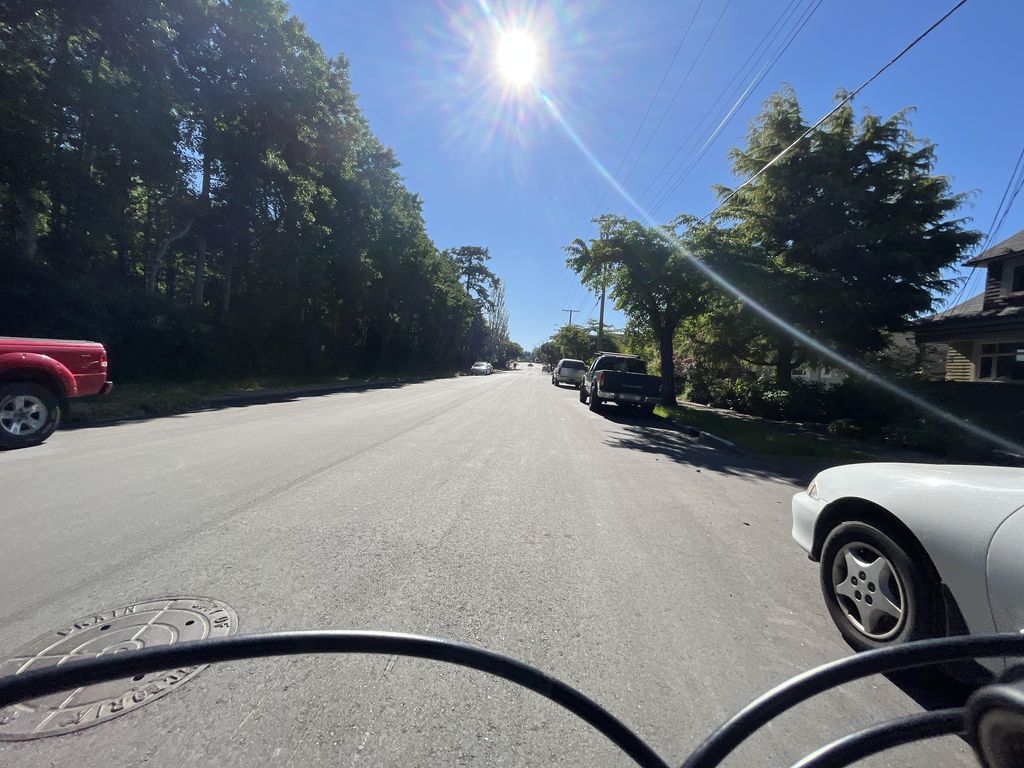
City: victoria